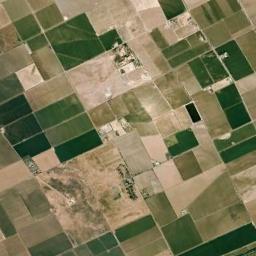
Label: rectangular_farmland